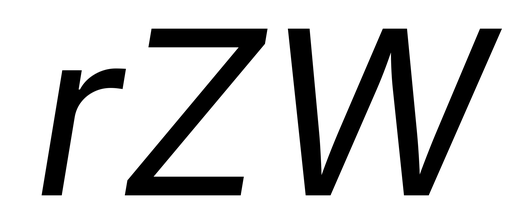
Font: Inter-Italic_Italic